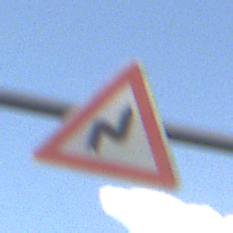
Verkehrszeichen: DoppelkurveRechts
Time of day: MorningAfternoon
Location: Outdoor (RoadRail)
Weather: PartlyCloudy
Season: NotSpecified
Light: Natural